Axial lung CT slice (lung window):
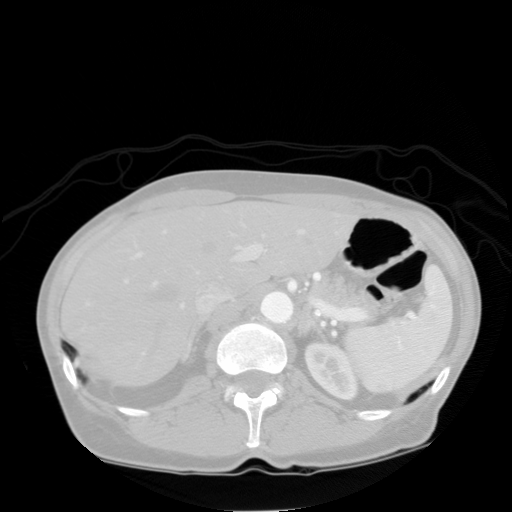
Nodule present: no